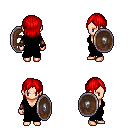
a pixel art fantasy rpg character, female body template, human, light skin, black robe, white pants, red long bangs hairstyle, cloth bracers, shield, four views (front, back, left, right), 2x2 character sprite sheet, small pixel art, hard edges, no anti-aliasing